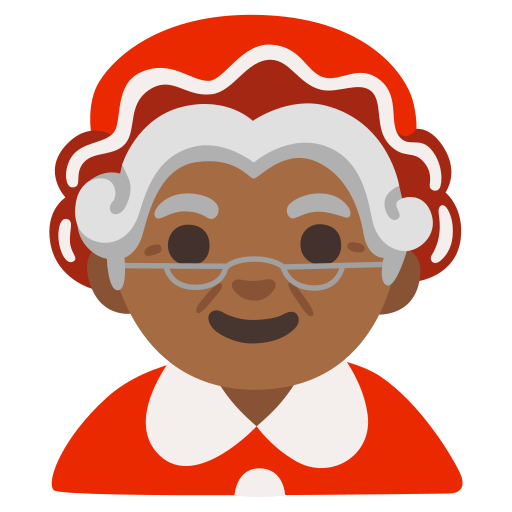
Emoji: 🤶🏾